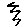
Label: zigzag